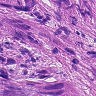
Metastatic tissue present: yes